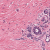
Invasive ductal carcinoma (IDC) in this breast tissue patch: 0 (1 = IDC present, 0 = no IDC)